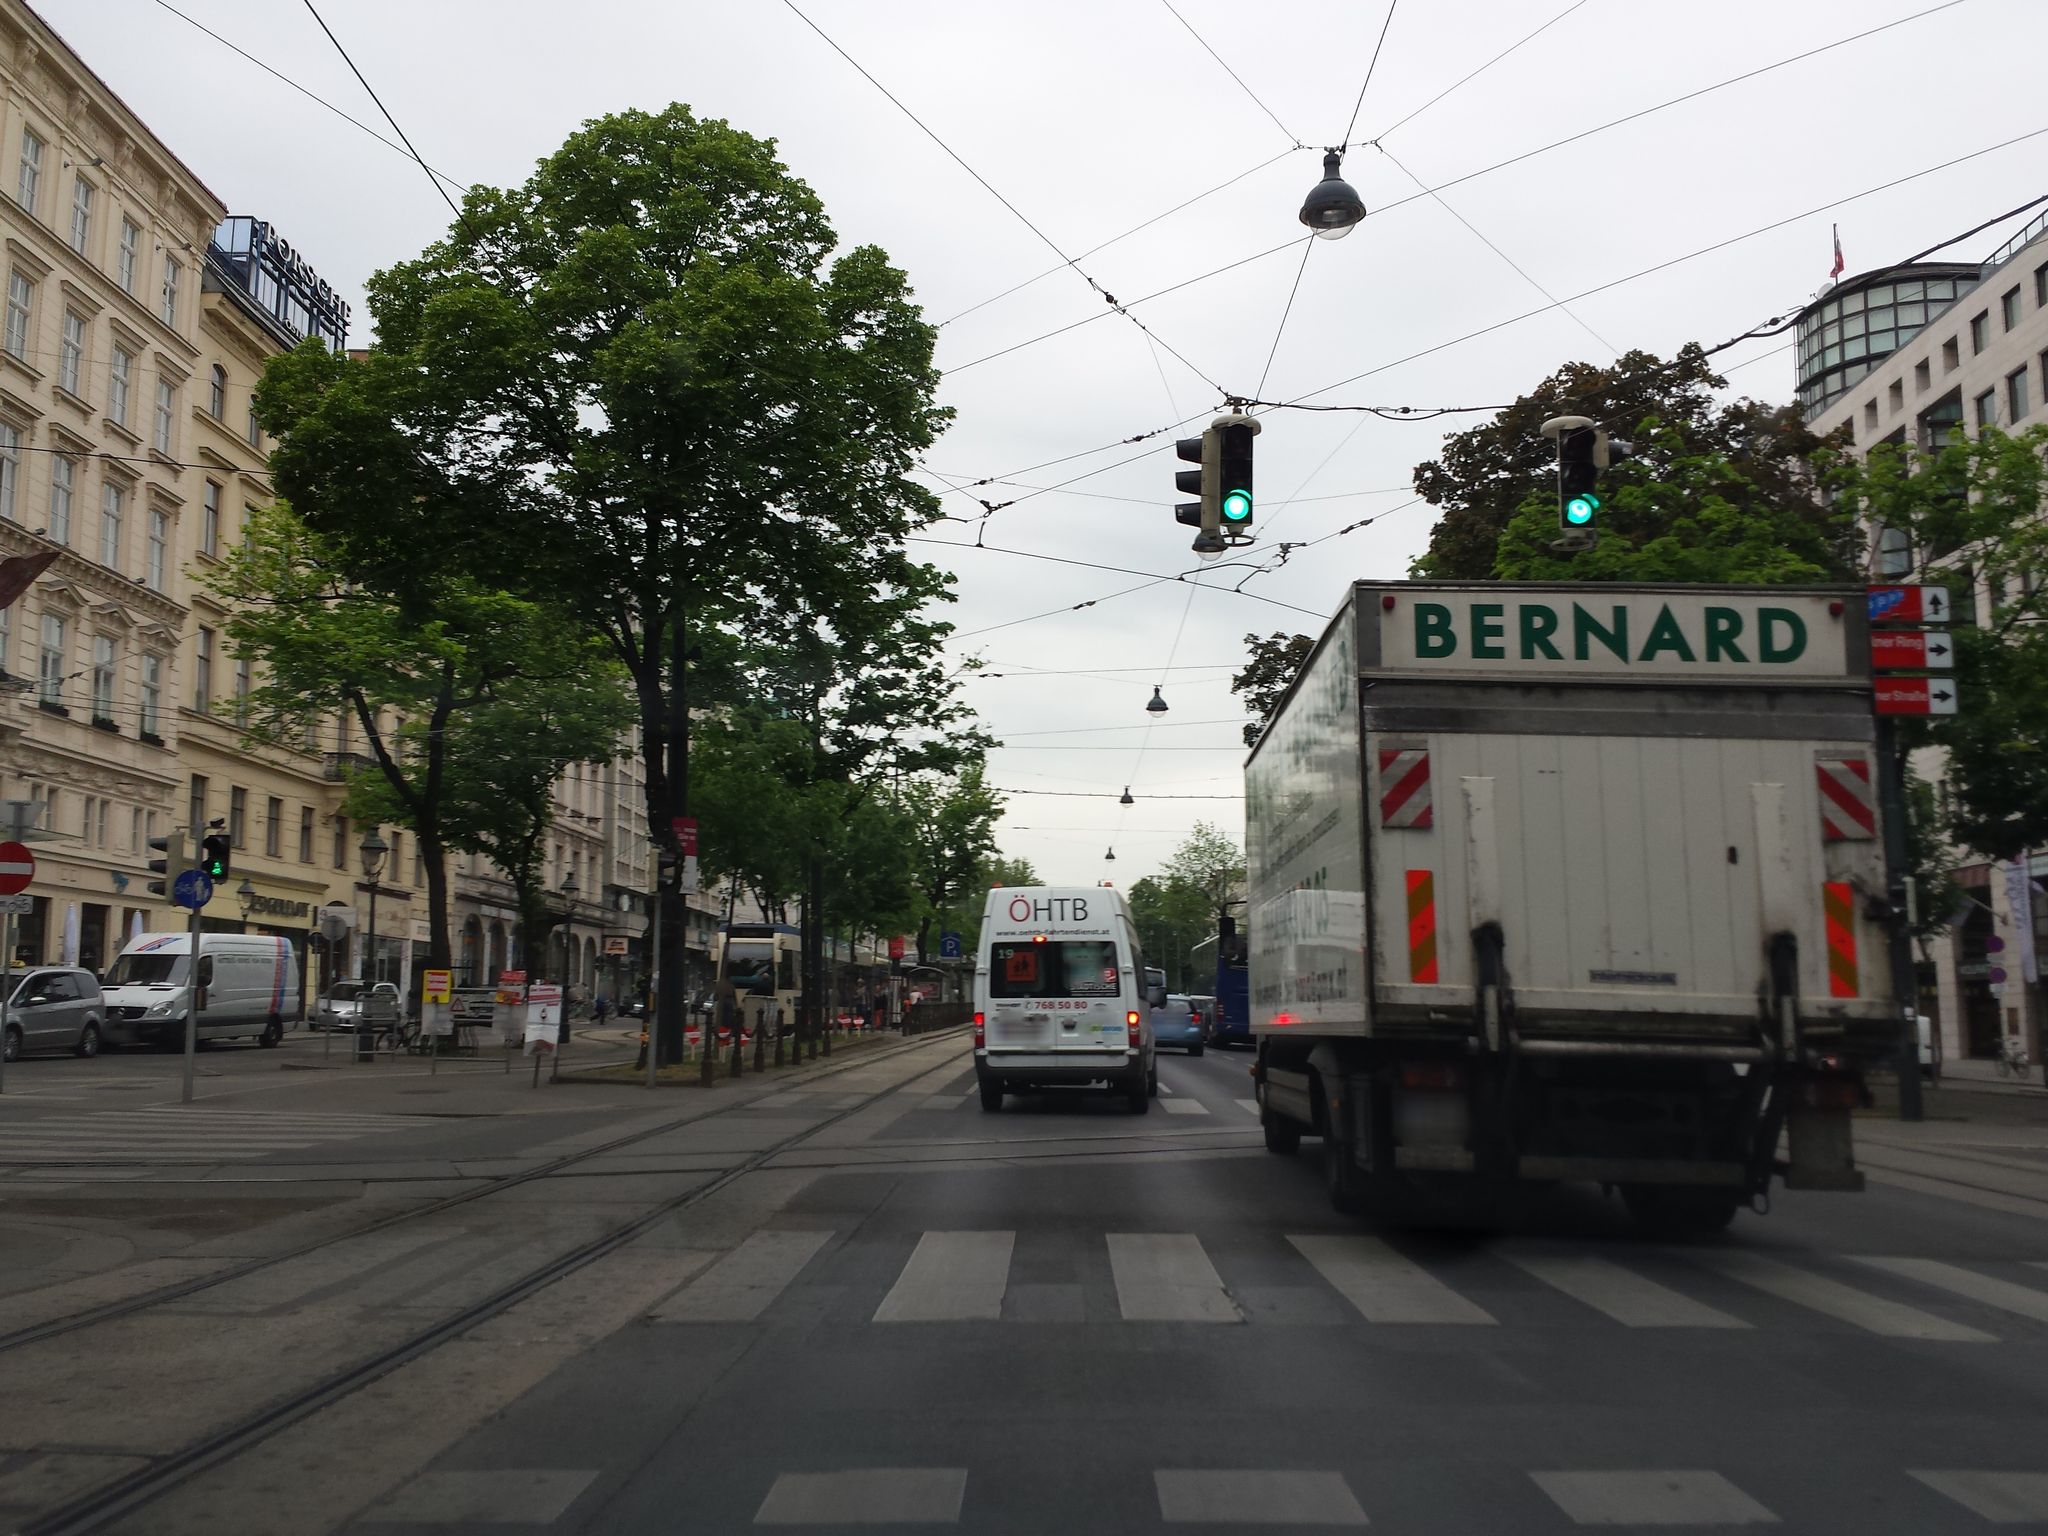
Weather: cloudy
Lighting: day
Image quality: good
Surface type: railway
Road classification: cycleway
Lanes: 3
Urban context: urban centre
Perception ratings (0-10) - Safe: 0.95, Lively: 7.48, Beautiful: 4.38, Boring: 0.67, Depressing: 4.36, Wealthy: 7.05